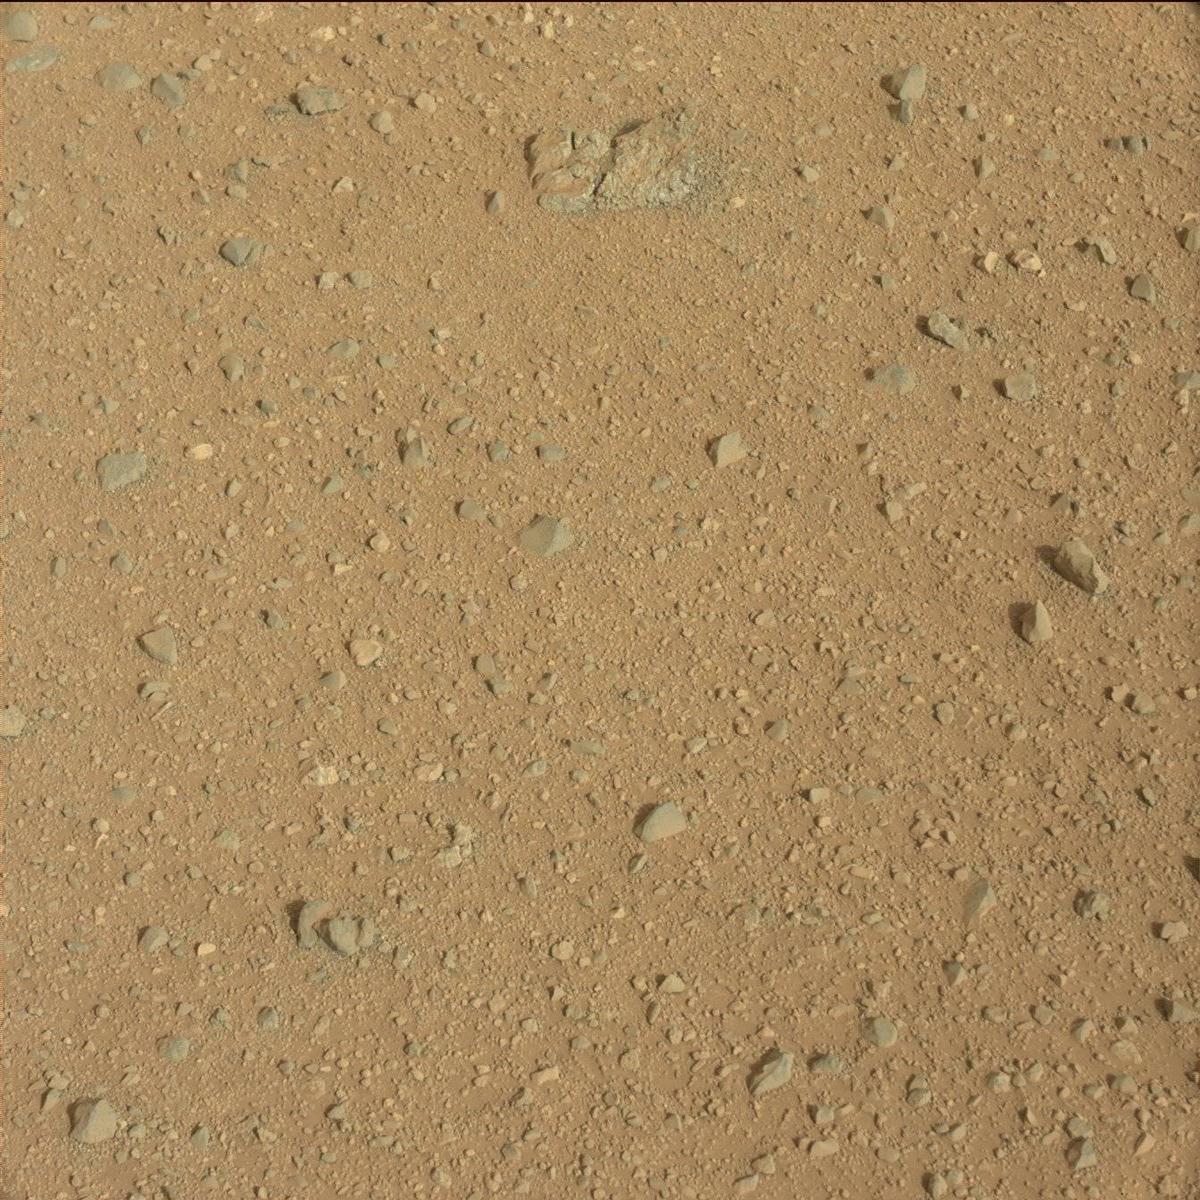
Terrain classes present: Bedrock, Rock, Sand / Soil